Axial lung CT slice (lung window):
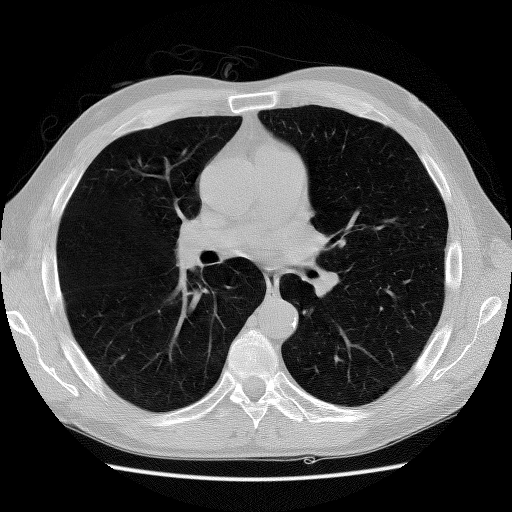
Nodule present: no